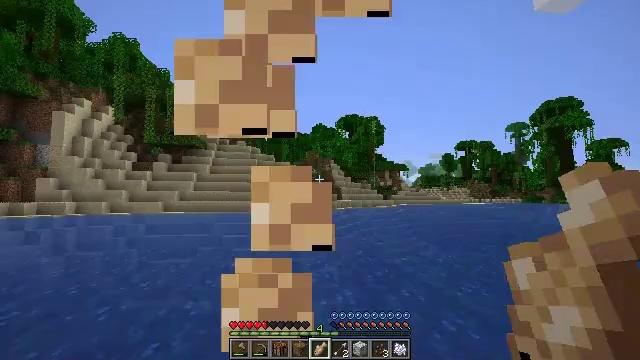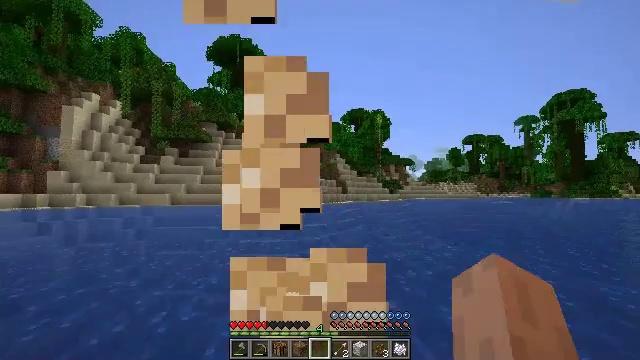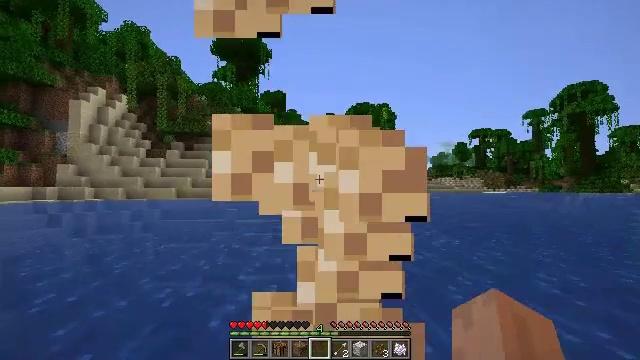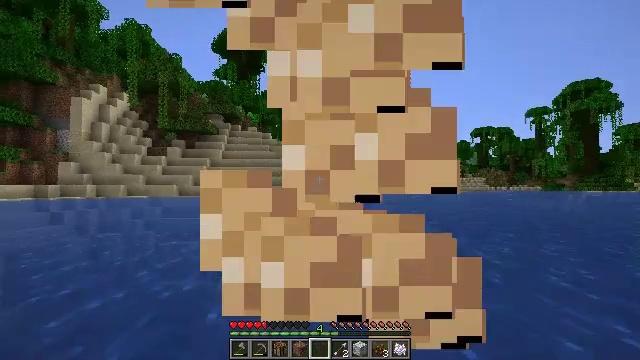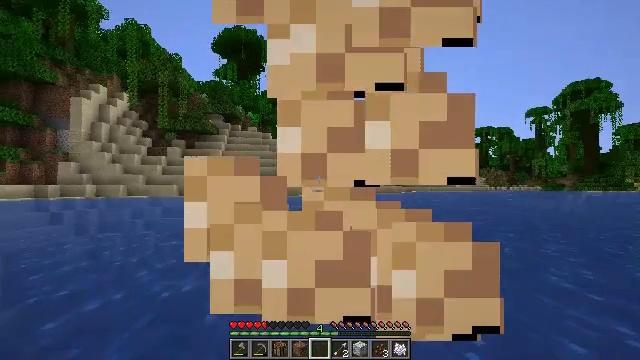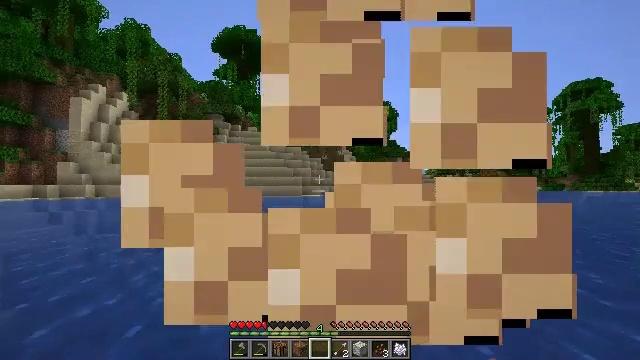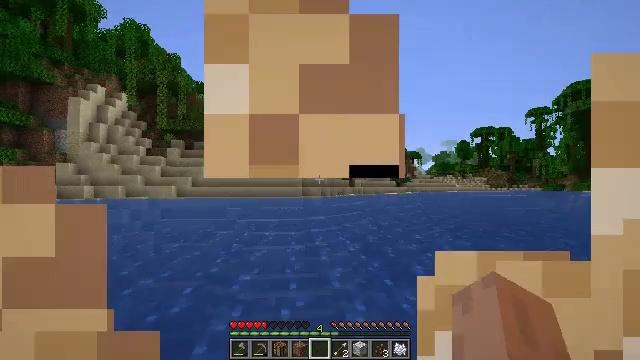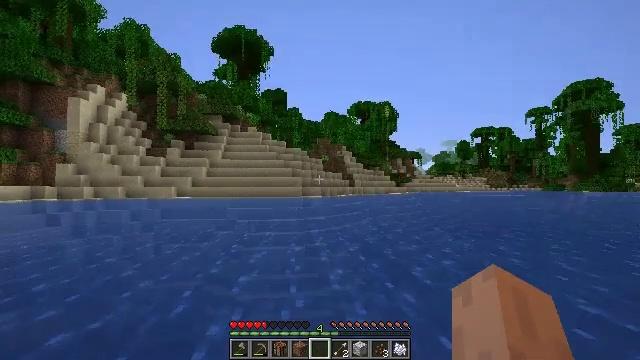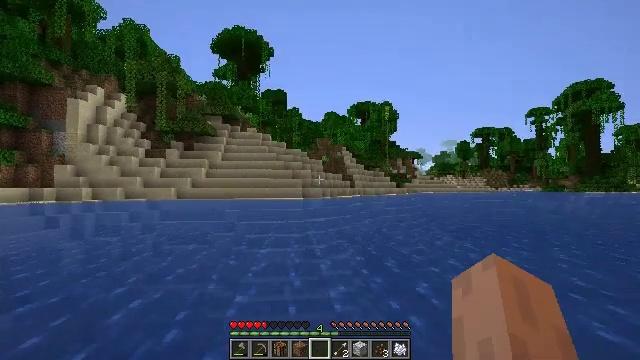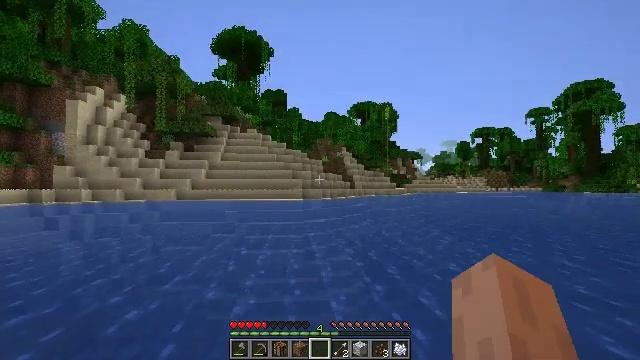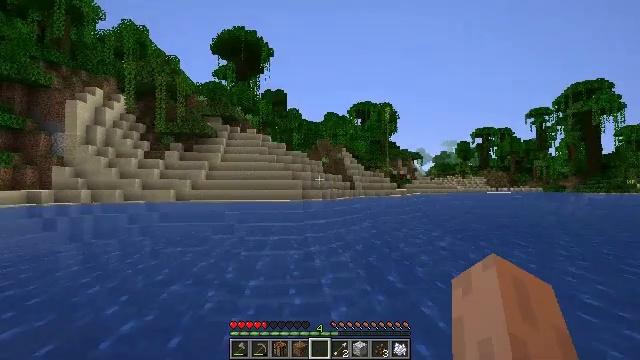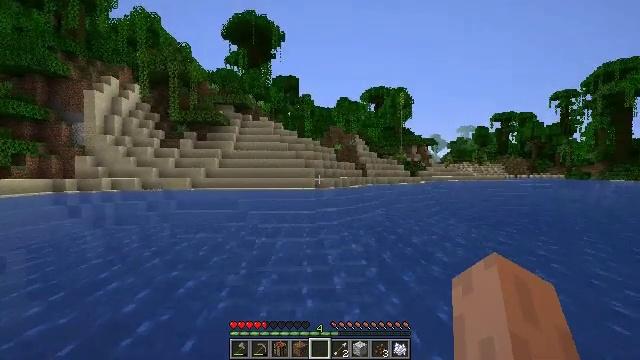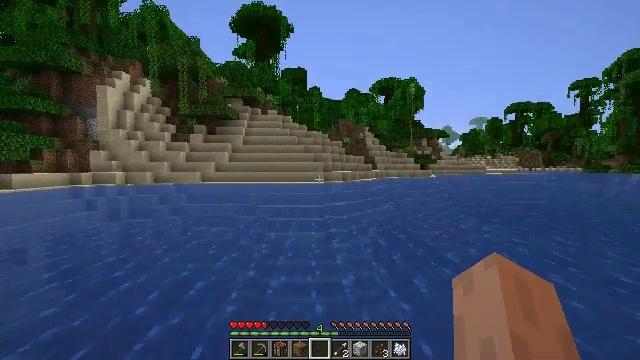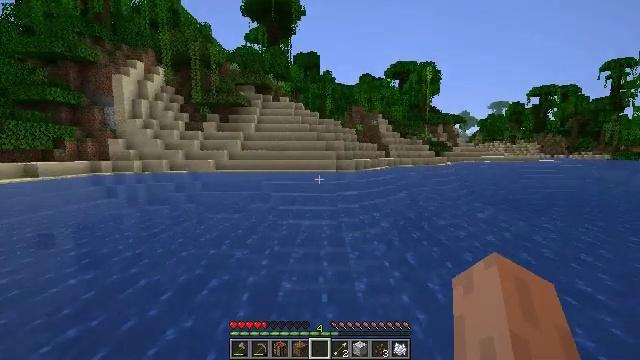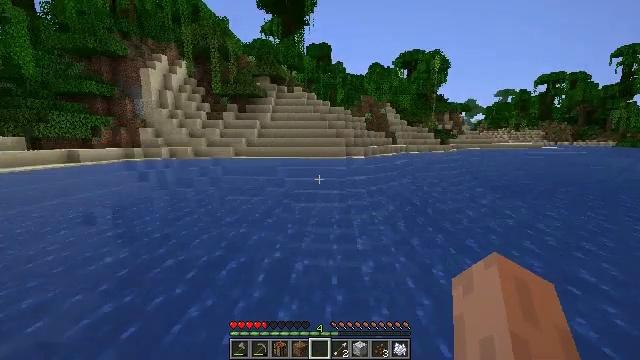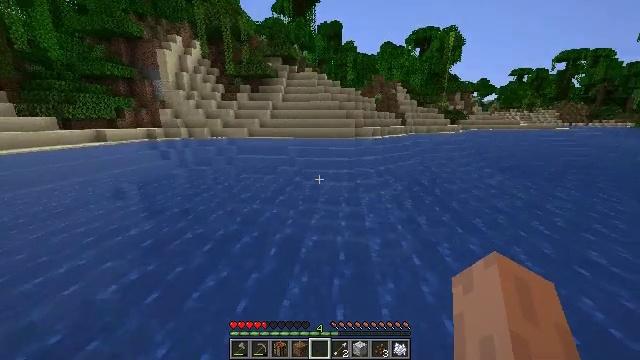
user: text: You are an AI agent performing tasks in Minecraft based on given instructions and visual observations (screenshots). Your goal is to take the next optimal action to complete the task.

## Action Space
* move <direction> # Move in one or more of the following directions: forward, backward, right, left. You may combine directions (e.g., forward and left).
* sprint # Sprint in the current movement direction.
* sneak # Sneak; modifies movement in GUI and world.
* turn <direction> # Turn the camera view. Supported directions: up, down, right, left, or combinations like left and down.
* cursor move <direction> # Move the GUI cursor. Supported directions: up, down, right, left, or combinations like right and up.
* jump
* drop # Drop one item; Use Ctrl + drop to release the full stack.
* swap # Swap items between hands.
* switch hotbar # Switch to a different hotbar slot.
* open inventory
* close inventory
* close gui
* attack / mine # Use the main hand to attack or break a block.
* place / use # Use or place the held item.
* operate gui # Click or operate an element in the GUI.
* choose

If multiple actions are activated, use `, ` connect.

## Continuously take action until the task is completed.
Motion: motion action
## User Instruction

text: Hunt fish.
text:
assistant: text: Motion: move forward, turn left and down, use / place, jump
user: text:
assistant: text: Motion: move forward, turn left and down, use / place, jump
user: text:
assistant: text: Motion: move forward, use / place, jump
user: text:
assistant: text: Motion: move forward, sprint, use / place, jump
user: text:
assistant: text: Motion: move forward, sprint, use / place, jump
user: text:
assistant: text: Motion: move forward, sprint, jump
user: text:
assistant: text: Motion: move forward, sprint, jump
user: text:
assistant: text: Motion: move forward, sprint, jump
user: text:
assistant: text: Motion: move forward, sprint, jump
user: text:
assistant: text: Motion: move forward, sprint, jump
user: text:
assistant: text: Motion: move forward, sprint, turn left and down, jump
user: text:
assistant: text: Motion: move forward, sprint, turn left and down, jump
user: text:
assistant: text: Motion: move forward, sprint, turn left and down, jump
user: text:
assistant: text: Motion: move forward, sprint, turn left and down, jump
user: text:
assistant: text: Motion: move forward, sprint, turn left and down, jump
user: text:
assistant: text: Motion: move forward, sprint, turn down, jump
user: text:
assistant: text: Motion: move forward, sprint, turn left and down, jump
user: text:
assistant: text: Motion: move forward, sprint, turn down, jump
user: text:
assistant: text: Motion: move forward, sprint, turn down, jump
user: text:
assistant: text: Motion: move forward, sprint, turn down, jump
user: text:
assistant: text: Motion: move forward, sprint, turn down
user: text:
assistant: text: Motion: move forward, sprint, turn down
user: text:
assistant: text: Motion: move forward, sprint, turn right and down
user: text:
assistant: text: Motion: move forward, sprint, turn right and down
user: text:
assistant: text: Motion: move forward, sprint, turn right and down
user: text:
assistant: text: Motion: move forward, sprint, turn right
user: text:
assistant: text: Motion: move forward, sprint
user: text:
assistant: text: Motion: move forward, sprint
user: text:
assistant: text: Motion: move forward, sprint
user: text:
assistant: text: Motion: move forward, sprint